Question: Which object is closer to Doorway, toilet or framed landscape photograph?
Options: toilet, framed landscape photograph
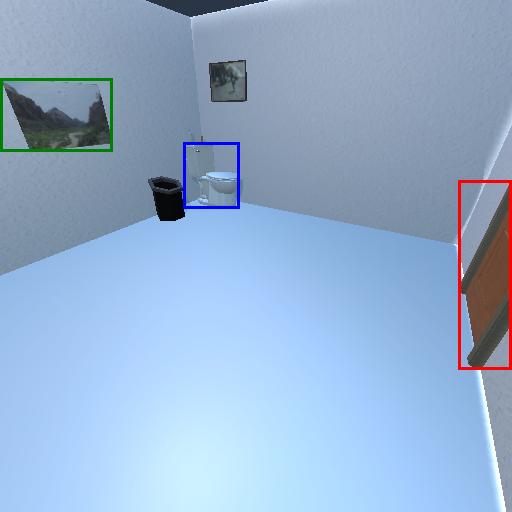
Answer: toilet